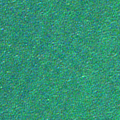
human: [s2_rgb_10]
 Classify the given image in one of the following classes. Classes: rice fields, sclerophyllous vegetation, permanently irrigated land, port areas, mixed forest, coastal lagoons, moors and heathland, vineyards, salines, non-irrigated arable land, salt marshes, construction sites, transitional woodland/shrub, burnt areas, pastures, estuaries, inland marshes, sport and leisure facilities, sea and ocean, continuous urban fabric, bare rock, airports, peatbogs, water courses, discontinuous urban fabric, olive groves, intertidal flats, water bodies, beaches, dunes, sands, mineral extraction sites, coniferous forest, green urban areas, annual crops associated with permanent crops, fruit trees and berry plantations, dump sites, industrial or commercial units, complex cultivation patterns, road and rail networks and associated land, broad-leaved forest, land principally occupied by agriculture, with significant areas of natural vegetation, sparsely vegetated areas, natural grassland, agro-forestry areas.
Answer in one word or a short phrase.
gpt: sea and ocean